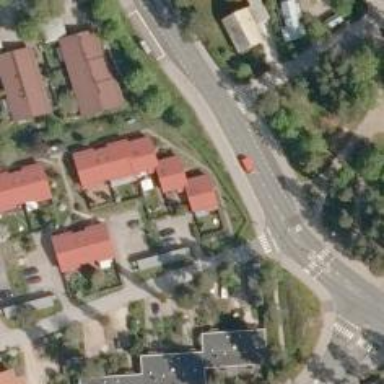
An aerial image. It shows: Tertiary road.